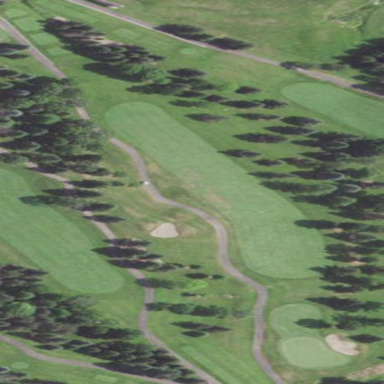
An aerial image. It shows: Area of rough grass used for golf.